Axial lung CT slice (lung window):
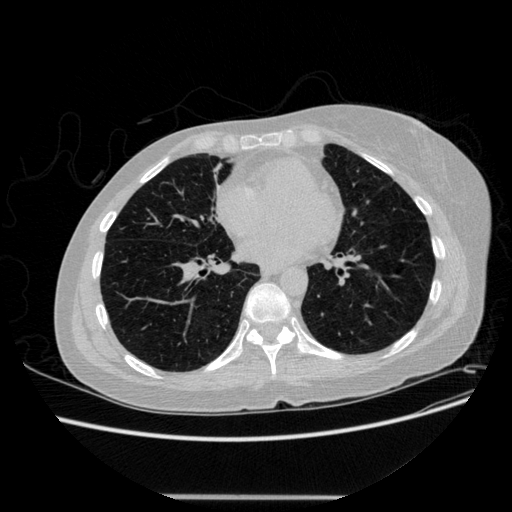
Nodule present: no